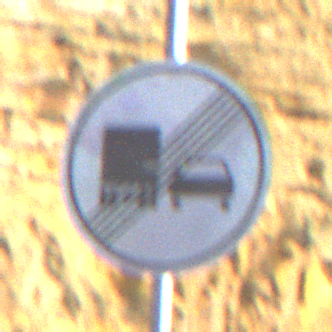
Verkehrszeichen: EndeUeberholverbotKraftfahrzeuge
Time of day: MorningAfternoon
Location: Outdoor (RoadRail)
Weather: PartlyCloudy
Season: NotSpecified
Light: Natural